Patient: sex F, age 65
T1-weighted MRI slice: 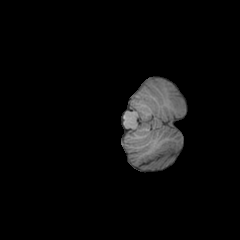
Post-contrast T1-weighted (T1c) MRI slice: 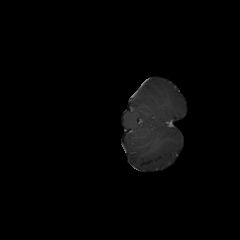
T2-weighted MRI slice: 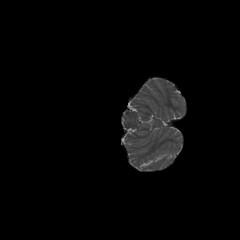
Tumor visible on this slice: no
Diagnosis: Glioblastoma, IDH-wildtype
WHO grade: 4